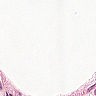
Metastatic tissue present: no